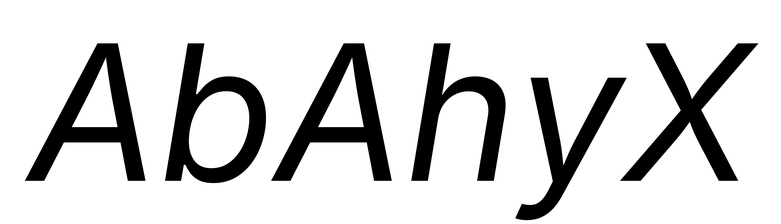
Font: Inter-Italic_Italic